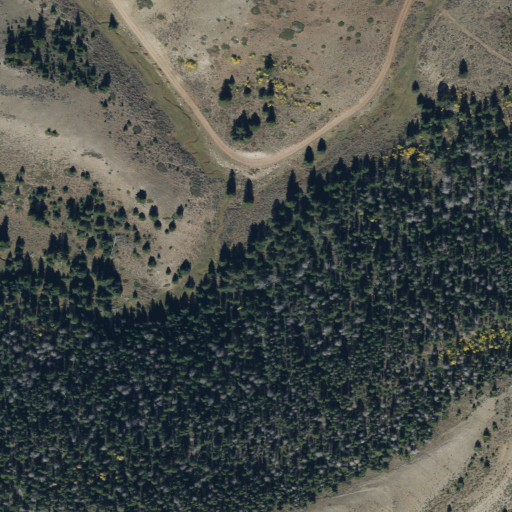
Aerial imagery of valley in Utah named East Draw containing evergreen forest, shrub, and deciduous forest